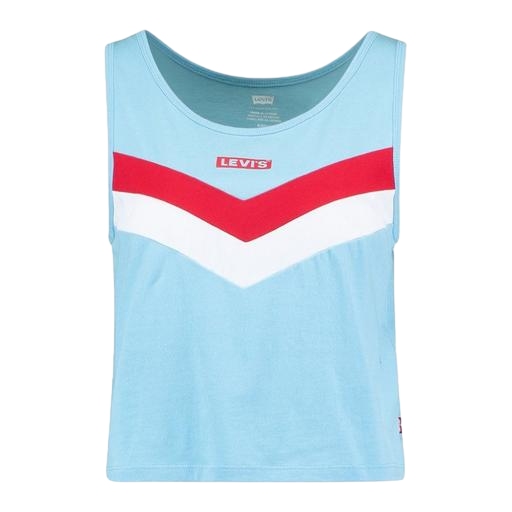
blue women's graphic tank, blue court slam breathe tennis tank top, light blue tank top, white background